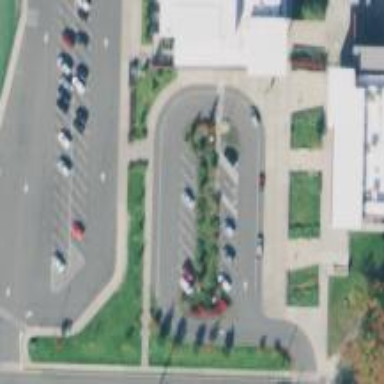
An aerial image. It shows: Parking space.